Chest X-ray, PA view. Patient: 42 years old, sex M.
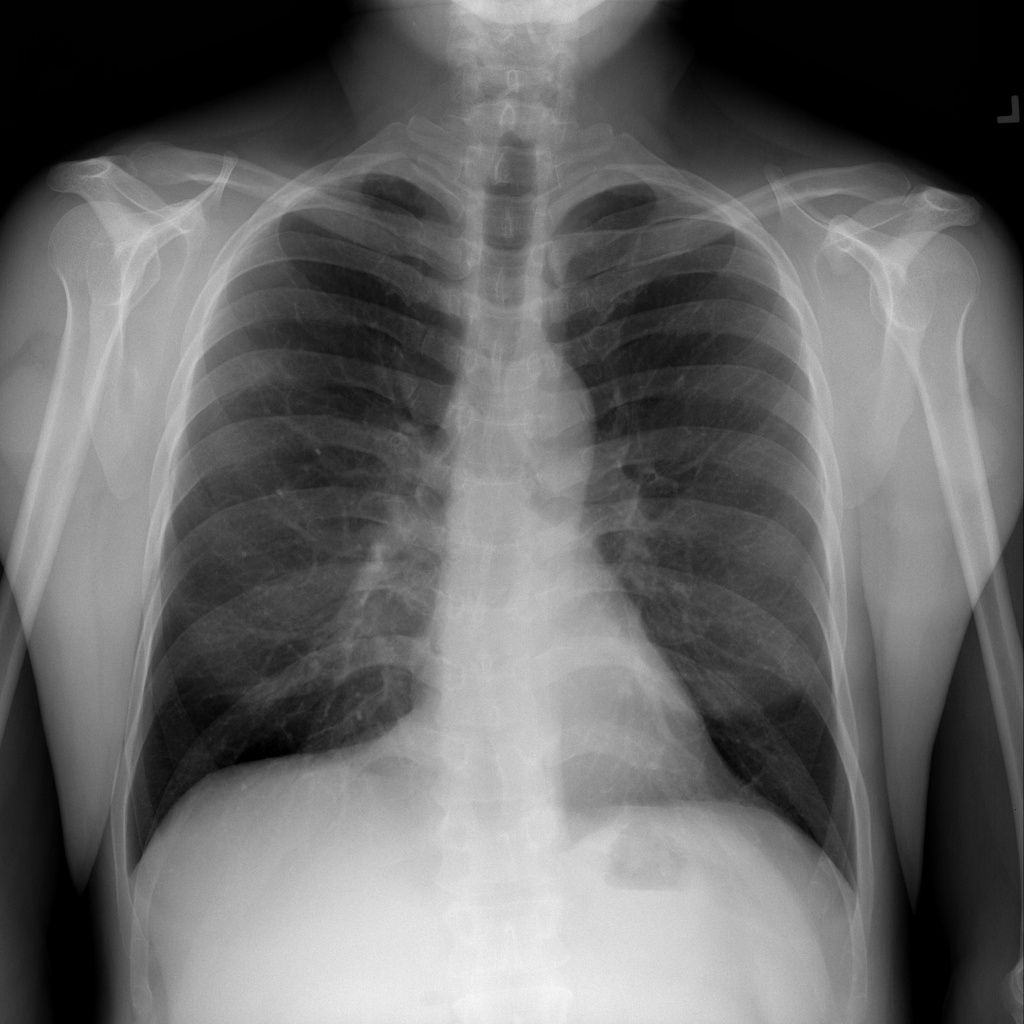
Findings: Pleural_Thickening